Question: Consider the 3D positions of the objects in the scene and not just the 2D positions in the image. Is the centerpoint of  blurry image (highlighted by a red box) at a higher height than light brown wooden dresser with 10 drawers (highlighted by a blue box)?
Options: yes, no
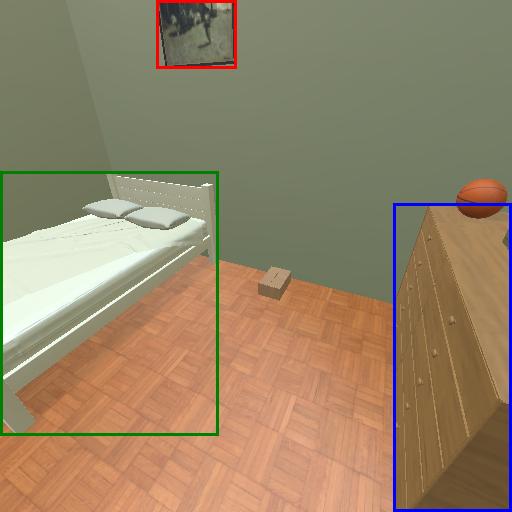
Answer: yes